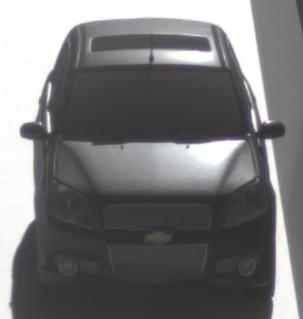
Make: Chevrolet
Model: Aveo 1.2
Detailed model: Aveo
Model produced from: 2008/06
Model produced until: 2011/01
Doors: 3
Color: black
Road condition: dry road
Daytime: morning or afternoon
Contrast: high contrast